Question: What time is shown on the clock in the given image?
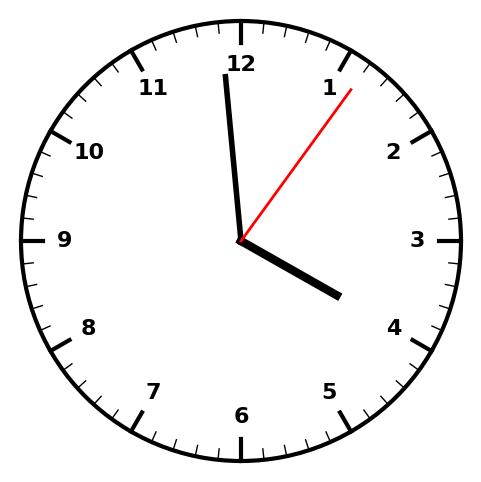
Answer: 03:59:06